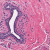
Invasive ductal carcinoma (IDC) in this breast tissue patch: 0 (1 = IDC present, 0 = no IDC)